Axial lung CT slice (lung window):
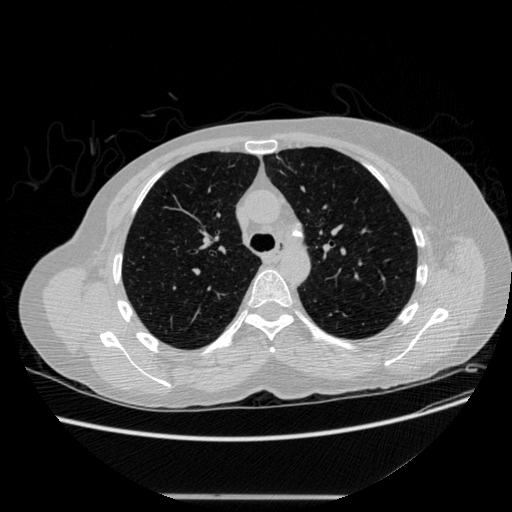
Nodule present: no